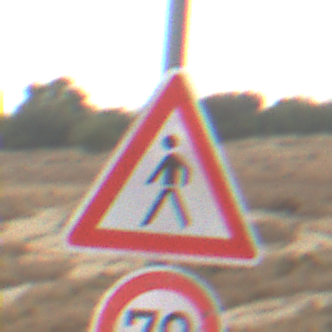
Verkehrszeichen: FussgaengerRechts
Zusatzzeichen unten: Geschwindigkeit70
Umgebung: Outdoor, Nature
Tageszeit: MorningAfternoon
Wetter: Overcast
Licht: Natural
Jahreszeit: NotSpecified
Kontrast: LowContrast